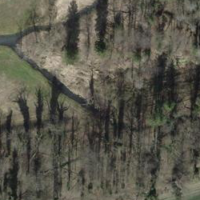
EUNIS habitat code: 41
Species observed at this site:
Ciconia ciconia